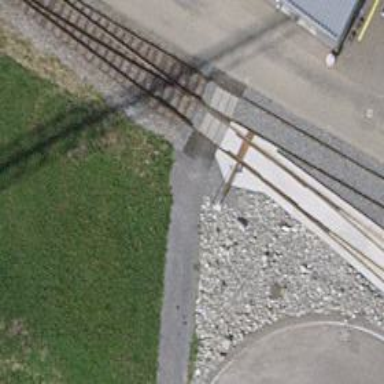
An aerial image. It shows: Path with fine gravel surface.